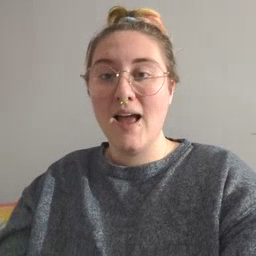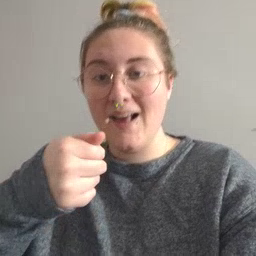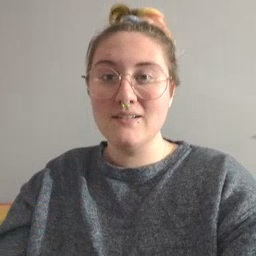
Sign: hide